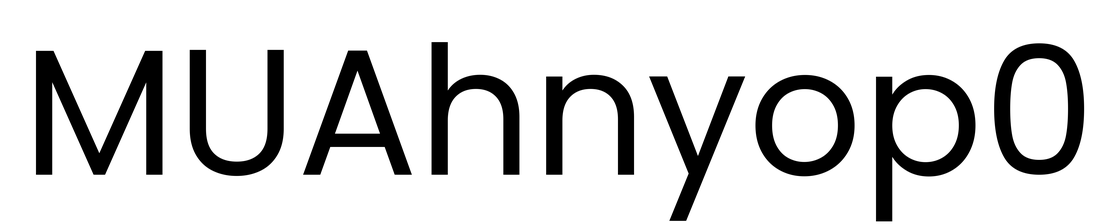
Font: Poppins-Regular